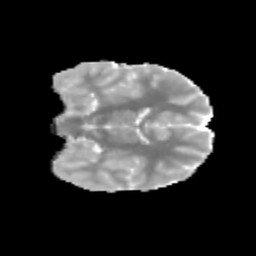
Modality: MD
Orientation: coronal
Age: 13
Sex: male
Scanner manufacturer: siemens
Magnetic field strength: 3 T
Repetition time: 3.8 s
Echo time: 0.07 s